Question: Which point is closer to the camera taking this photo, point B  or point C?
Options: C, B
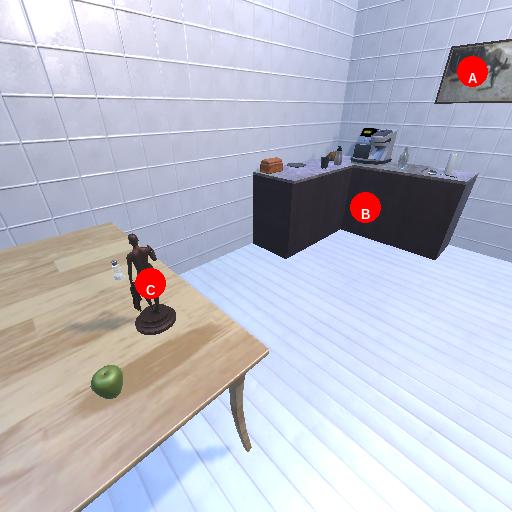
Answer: C